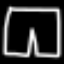
Label: pants